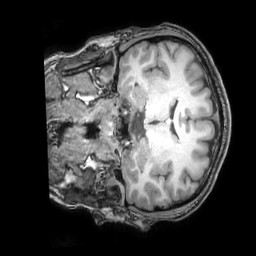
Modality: T1w
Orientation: coronal
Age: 23
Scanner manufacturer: philips
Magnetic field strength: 3 T
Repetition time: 0.007 s
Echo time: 0.003501 s